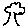
Label: tree